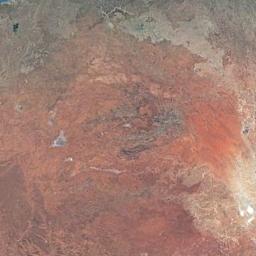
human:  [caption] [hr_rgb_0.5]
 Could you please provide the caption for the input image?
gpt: This is a orange desert with brown gullys .

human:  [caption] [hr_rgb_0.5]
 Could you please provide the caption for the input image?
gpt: The yellow desert is next to the bare land .

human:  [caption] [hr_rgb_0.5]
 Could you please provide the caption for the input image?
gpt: The desert has orange soil and many decayed rocks .

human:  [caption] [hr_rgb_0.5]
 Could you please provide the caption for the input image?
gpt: There are parallel lines in this desert .

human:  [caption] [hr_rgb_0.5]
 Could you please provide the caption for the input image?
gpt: A brown desert covered with bare land .